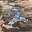
Label: 2